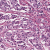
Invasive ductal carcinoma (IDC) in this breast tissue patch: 1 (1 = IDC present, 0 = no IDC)